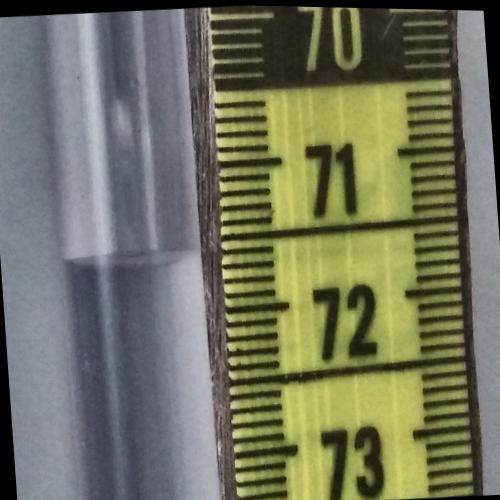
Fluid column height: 71.6 cm